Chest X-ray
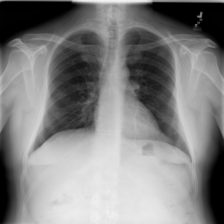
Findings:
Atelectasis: negative
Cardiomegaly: negative
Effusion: negative
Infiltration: negative
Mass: negative
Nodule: negative
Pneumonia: negative
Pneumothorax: negative
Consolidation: negative
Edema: negative
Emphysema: negative
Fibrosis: negative
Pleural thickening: negative
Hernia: negative